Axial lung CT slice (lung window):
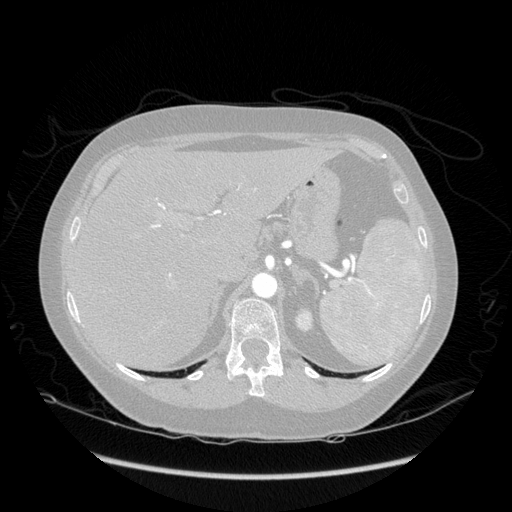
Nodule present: no